Brain MRI, t2w sequence, axial 2D slice.
Patient: age 28, sex F, weight 95 kg, height 1.95 m
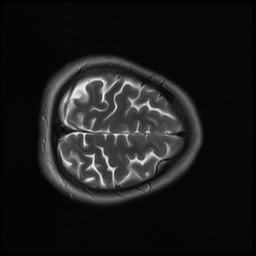